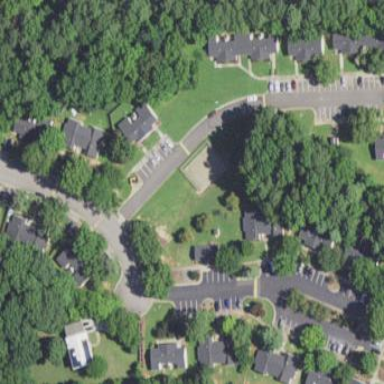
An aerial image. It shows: Residential area within neighborhood.